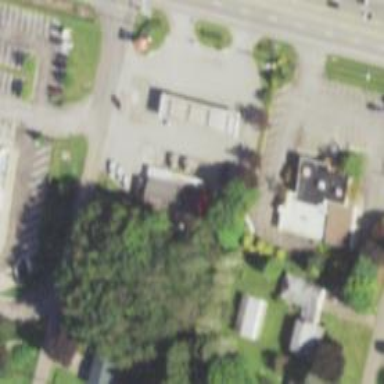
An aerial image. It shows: Convenience shop.